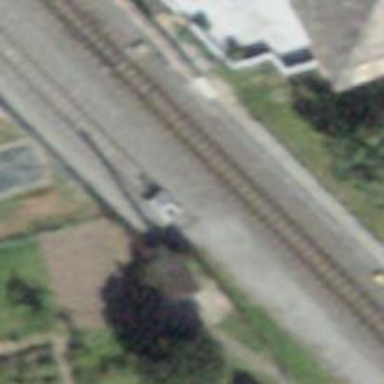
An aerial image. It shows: Railway buffer stop.